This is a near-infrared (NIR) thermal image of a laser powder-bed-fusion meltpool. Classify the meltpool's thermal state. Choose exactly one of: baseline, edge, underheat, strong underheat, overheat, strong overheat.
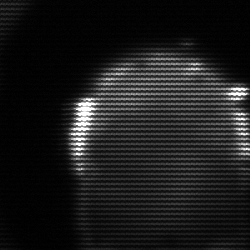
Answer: edge